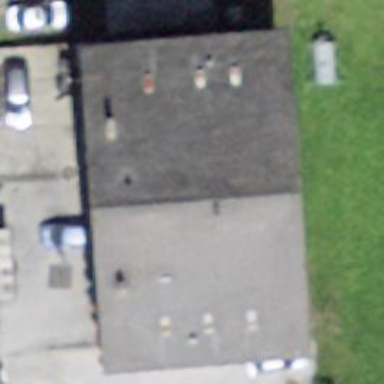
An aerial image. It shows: Car repair shop.